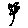
Label: flower